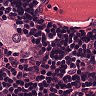
Metastatic tissue present: yes